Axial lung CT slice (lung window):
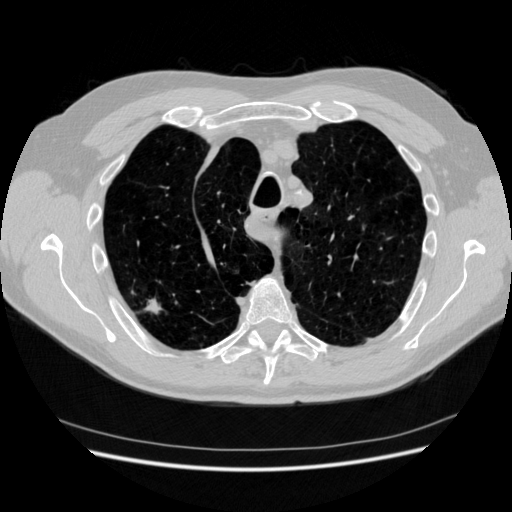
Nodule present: yes
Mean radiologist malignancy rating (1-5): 4.75